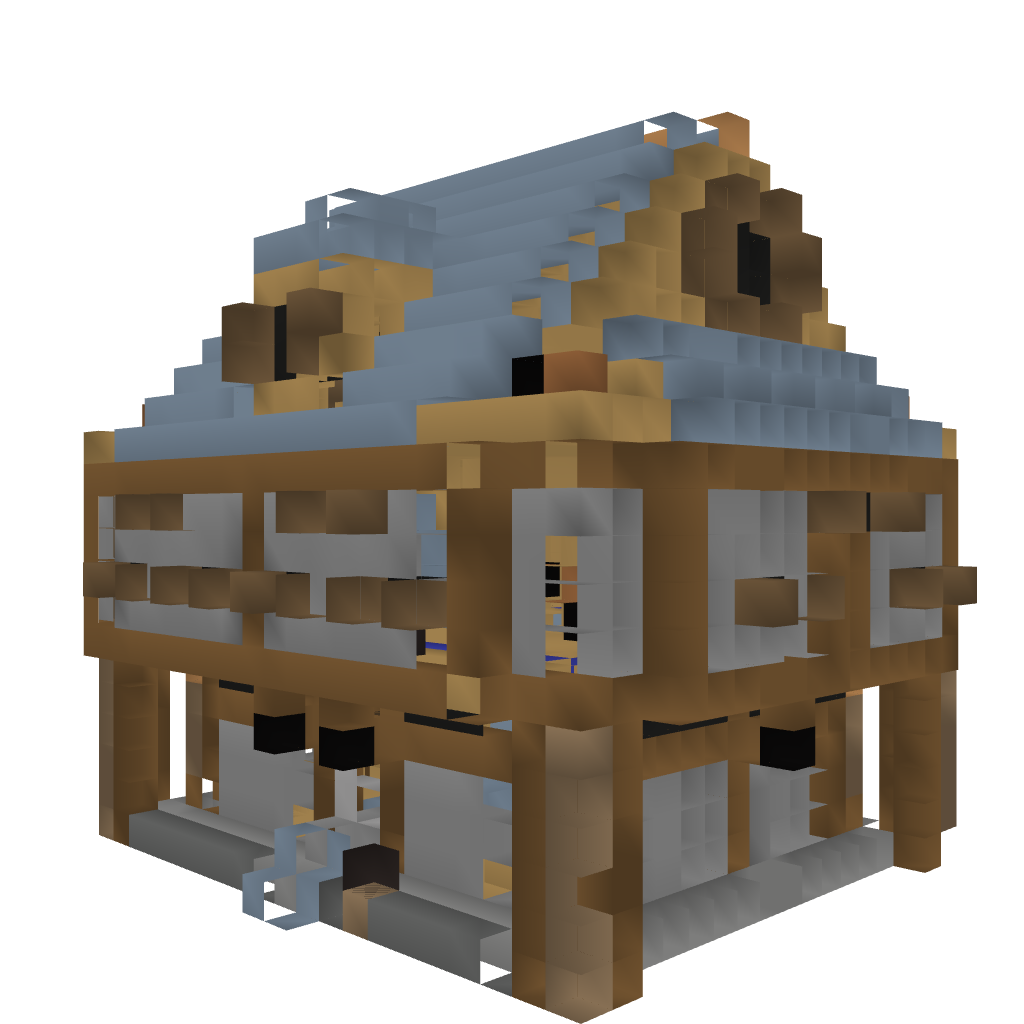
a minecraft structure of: RedHouse404